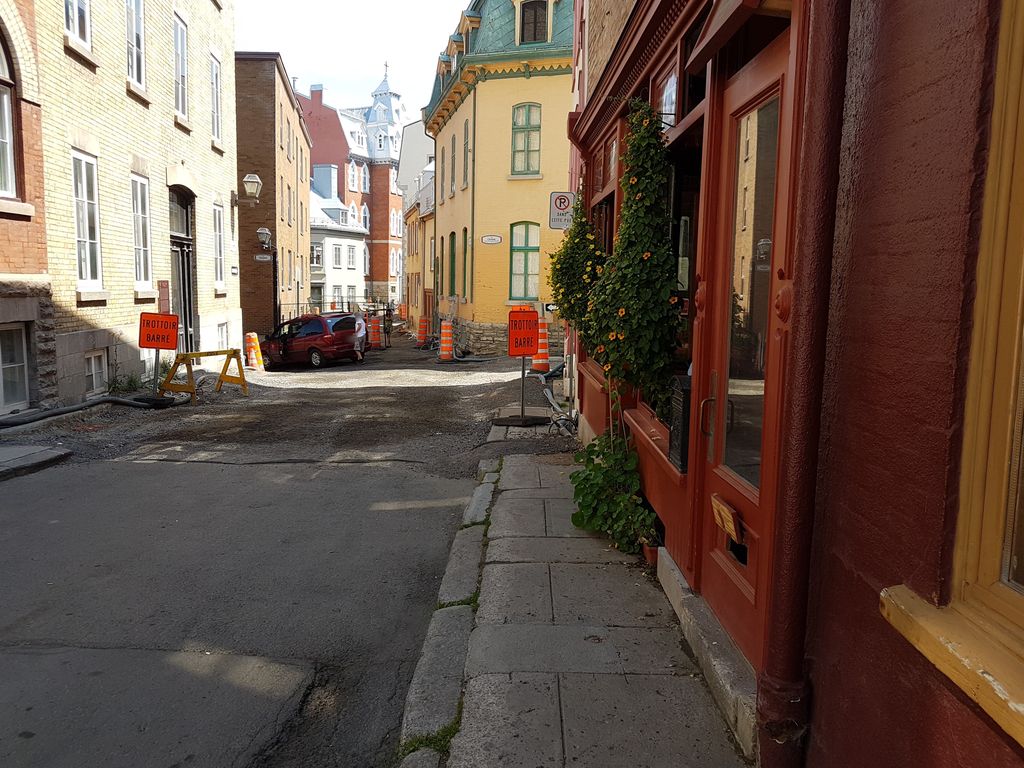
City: quebec_city